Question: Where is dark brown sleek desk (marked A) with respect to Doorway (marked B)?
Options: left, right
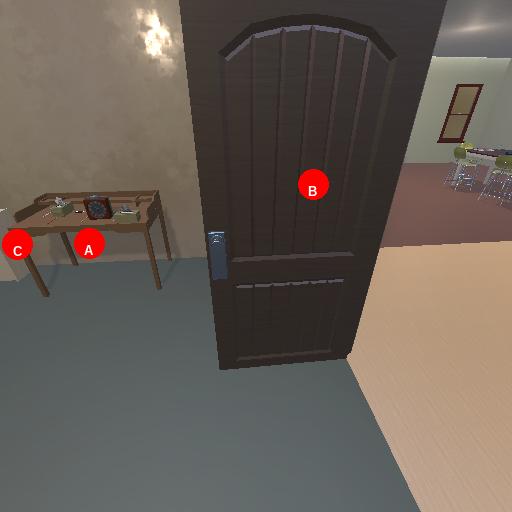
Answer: left